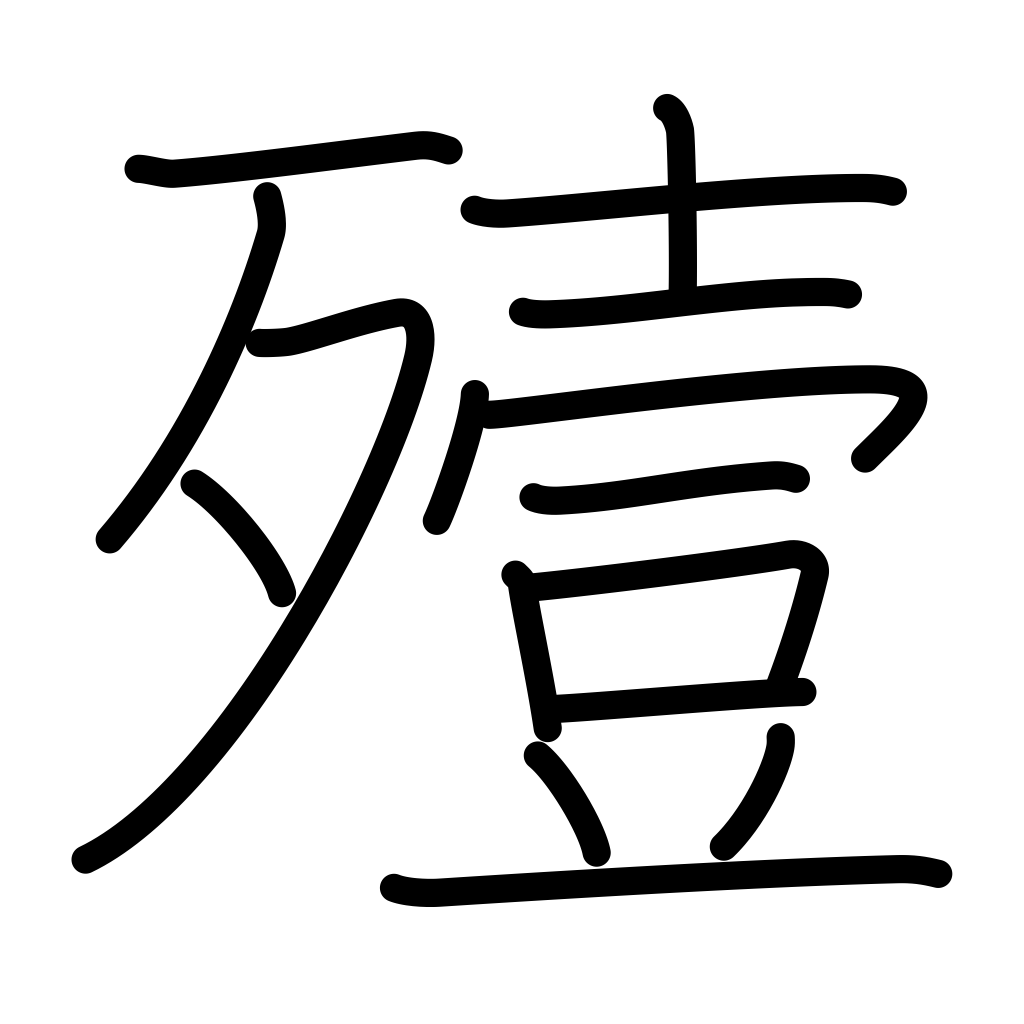
Meaning: die, bury